Question: In one of the actions, I do something like this
'''
public HttpResponseMessage Post([FromBody] Foo foo)
{
.....
.....
var response =
Request.CreateResponse(HttpStatusCode.Accepted, new { Token = "SOME_STRING_TOKEN"});
return response;
}
'''
and more methods like that return an anonymous type instance and it works well.
Now, I'm writing tests for it. I have
'''
HttpResponseMessage response = _myController.Post(dummyFoo);
'''
<URL>'.
I know that if there was a concrete specific type, I can do
'''
Bar bar = response.Content.ReadAsAsync<Bar>();
'''
but how do I access the anonymous type that's being returned? Is it possible?
I was hoping to do the following:
'''
dynamic responseContent = response.Content.ReadAsAsync<object>();
string returnedToken = responseContent.Token;
'''
but I got the error that instance of type object does not have the property Token. This happens even though the debugger shows responseContent with one property Token. I understand why that's happening, but I want to know if there is a way to access the Property.

Thanks
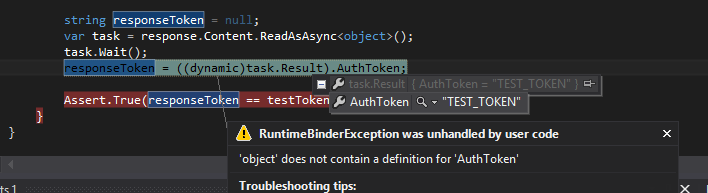
Answer: '.ReadAsAsync<T>' is an asynchronous method, meaning that it doesn't return the whole deserialized object but a 'Task<T>' to handle the continuation of the whole asynchronous task.
You've two options:
### 1. Async pattern.
Use the 'async' keyword in your enclousing method (for example: 'public async void A()') and do the asynchronous call this way:
'''
dynamic responseContent = await response.Content.ReadAsAsync<object>();
string returnedToken = responseContent.Token;
'''
### 2. Regular task API
Or just use the Task API:
'''
response.Content.ReadAsAsync<object>().ContinueWith(task => {
// The Task.Result property holds the whole deserialized object
string returnedToken = ((dynamic)task.Result).Token;
});
'''
It's up to you!
## Update
Before you posted the whole screenshot, no one could know that you're calling 'task.Wait' in order to wait for the async result. But I'm going to maintain my answer because it may help further visitors :)
As I suggested in a comment to my own answer, you should try deserializing to 'ExpandoObject'. ASP.NET WebAPI uses JSON.NET as its underlying JSON serializer. That is, it can handle anonymous JavaScript object deserialization to expando objects.